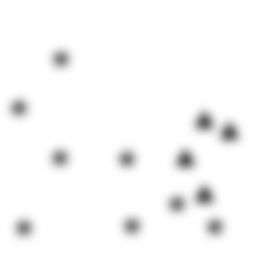
Squares: 0
Triangles: 4
Stars: 8
Total shapes: 12